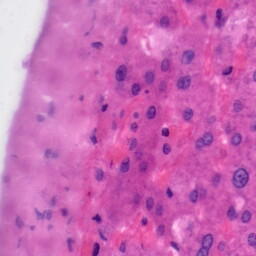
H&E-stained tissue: Liver